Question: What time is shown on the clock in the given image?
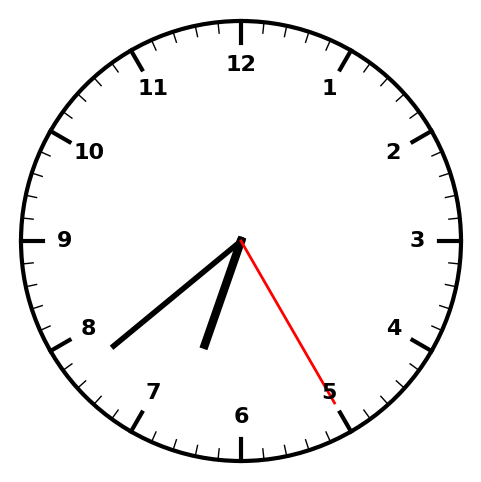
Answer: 06:38:25